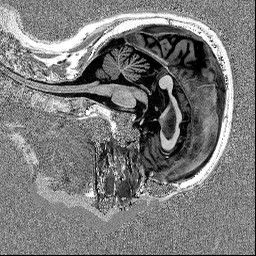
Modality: UNIT1
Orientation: sagittal
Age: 68
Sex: male
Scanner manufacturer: siemens
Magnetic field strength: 3 T
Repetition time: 5 s
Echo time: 0.00298 s